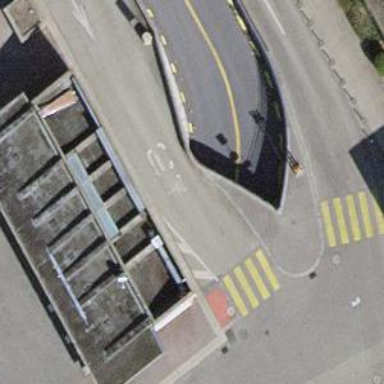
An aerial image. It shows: Parking entrance.